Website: lowes
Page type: order-returns
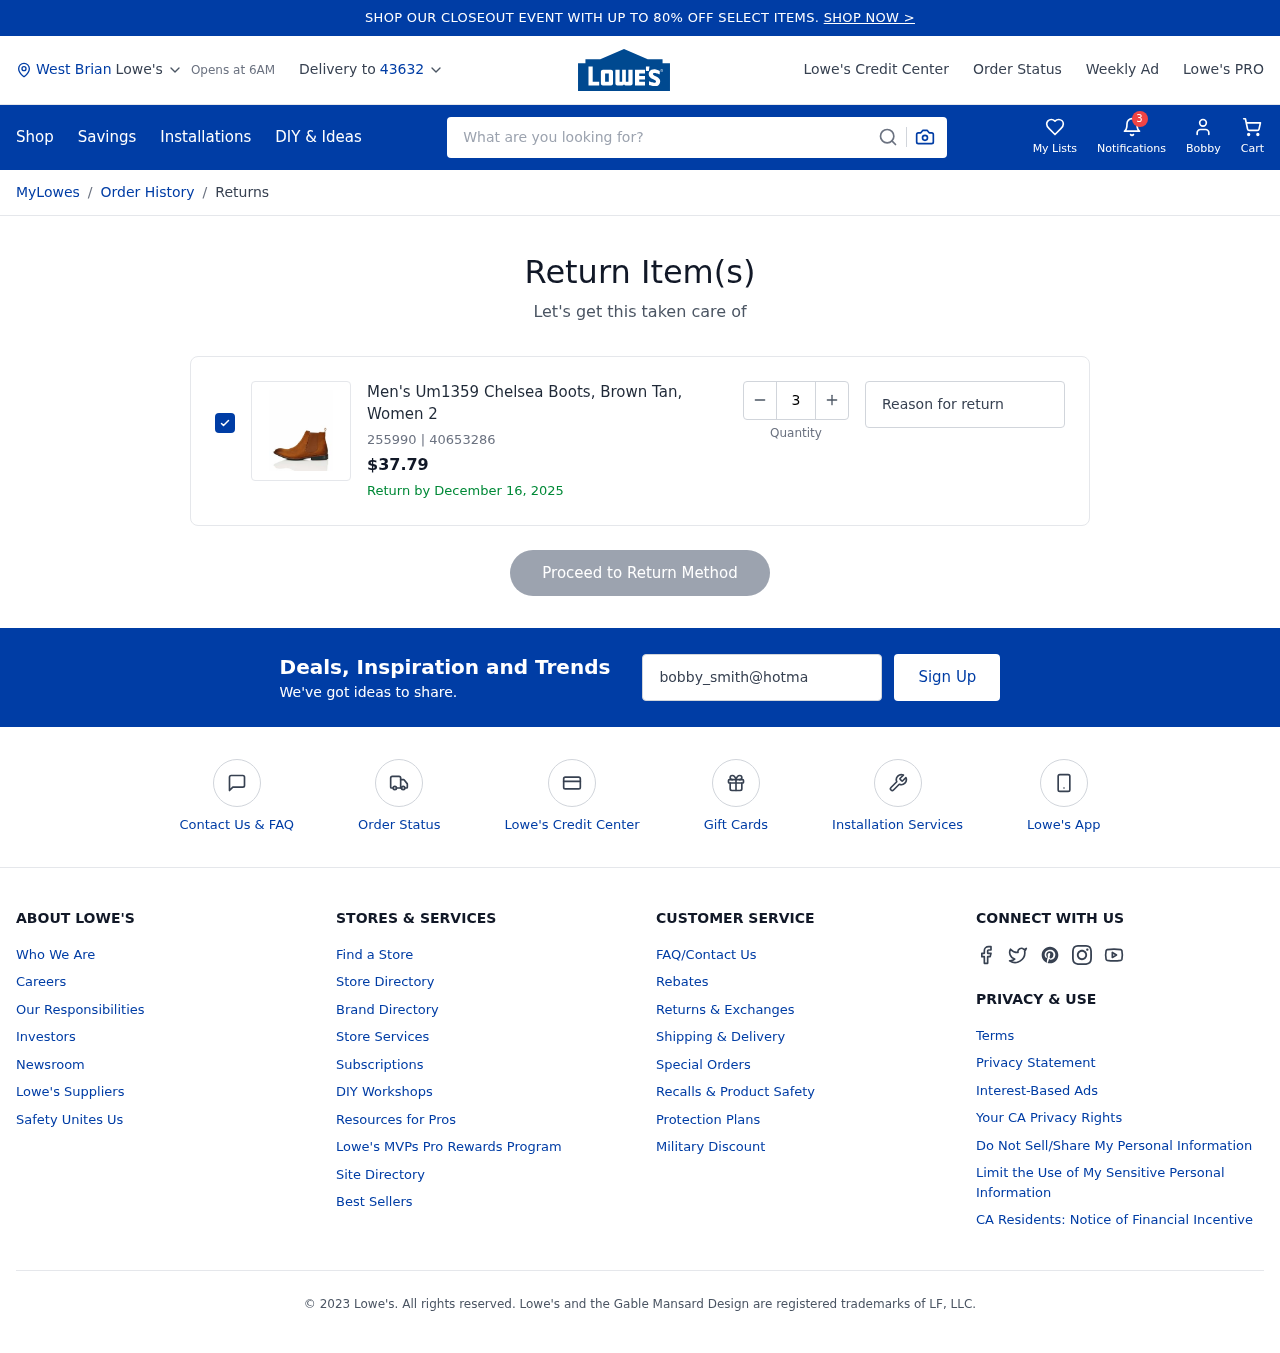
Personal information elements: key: PII_CITY
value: West Brian
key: PII_FIRSTNAME
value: Bobby
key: PII_POSTCODE
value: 43632
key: PII_EMAIL
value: bobby_smith@hotmail.com
Product elements: key: PRODUCT1_NAME
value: Men's Um1359 Chelsea Boots, Brown Tan, Women 2
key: PRODUCT1_PRICE
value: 37.79
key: PRODUCT1_ITEM_NUMBER
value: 255990
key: PRODUCT1_MODEL_NUMBER
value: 40653286
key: PRODUCT1_QUANTITY
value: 3
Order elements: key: ORDER_RETURN_BY_DATE
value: December 16, 2025